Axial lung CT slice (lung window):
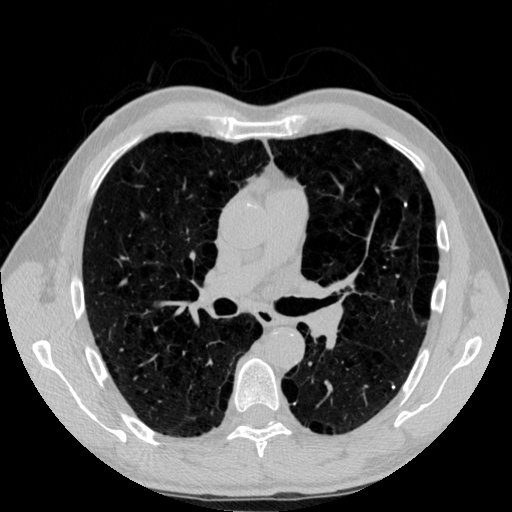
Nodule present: no